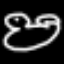
Label: frog